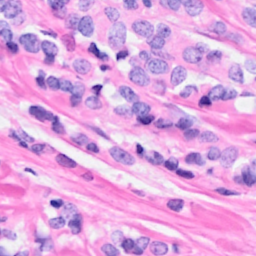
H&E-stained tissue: Breast